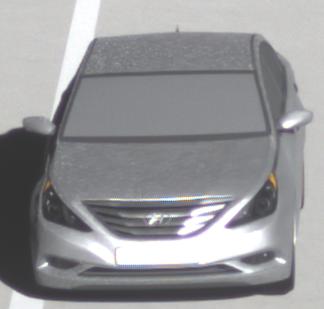
Make: Hyundai
Model: Sonata
Detailed model: Gen. 6 YF
Model produced from: 2009
Model produced until: 2016
Doors: 4
Color: white
Road condition: dry road
Daytime: morning or afternoon
Contrast: high contrast